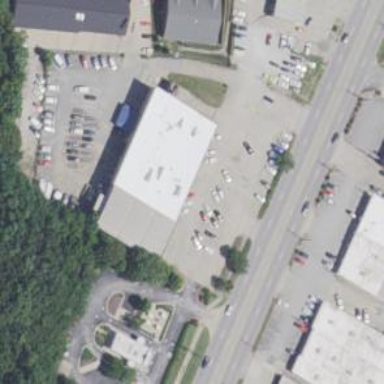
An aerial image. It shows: Commercial building.